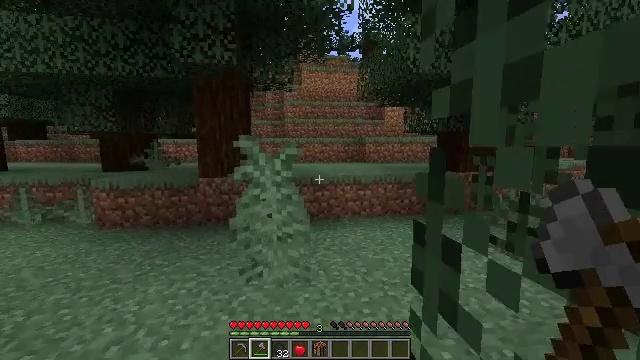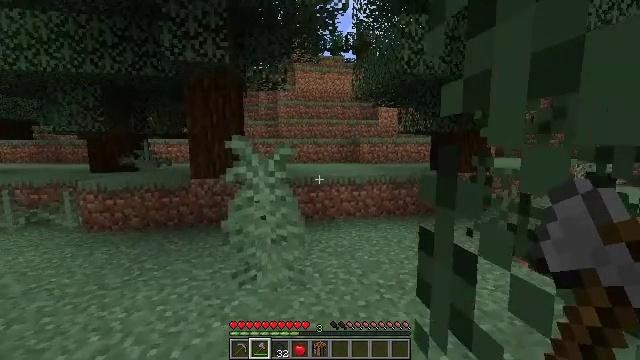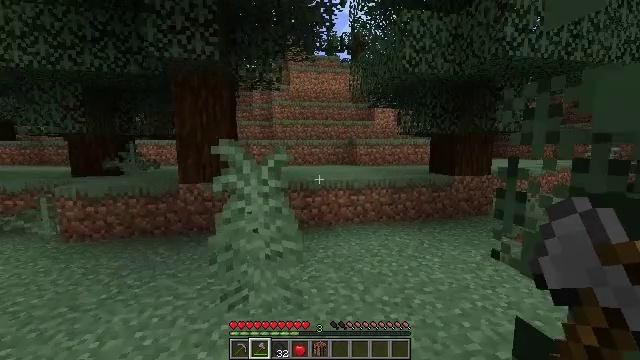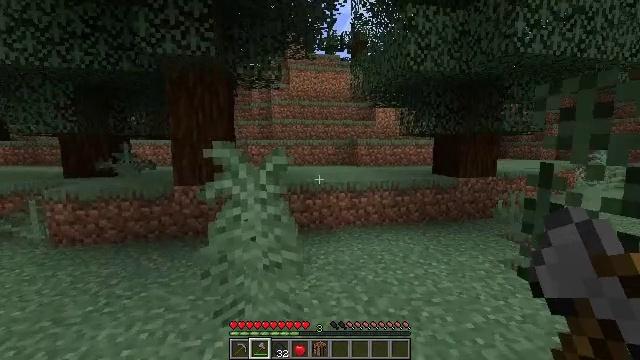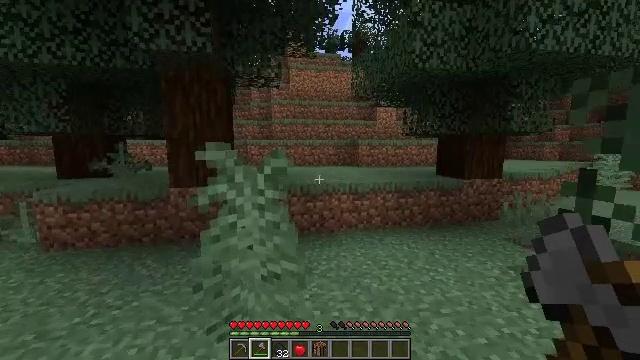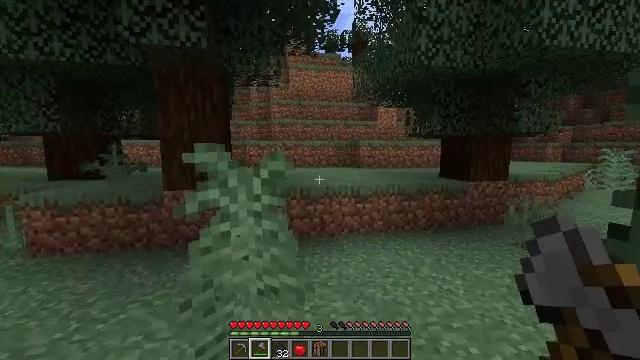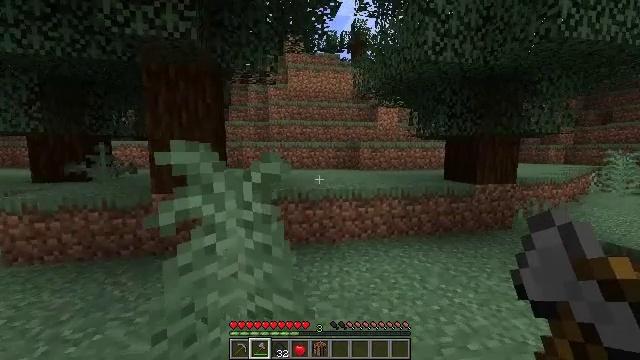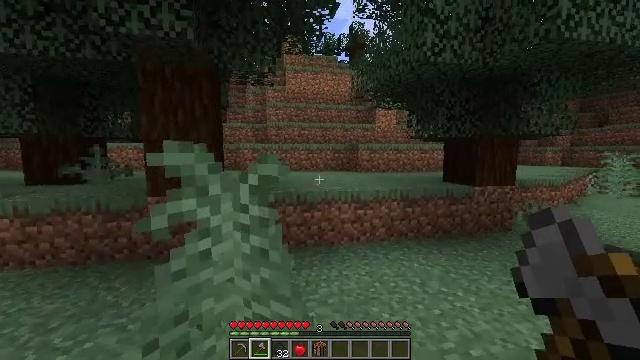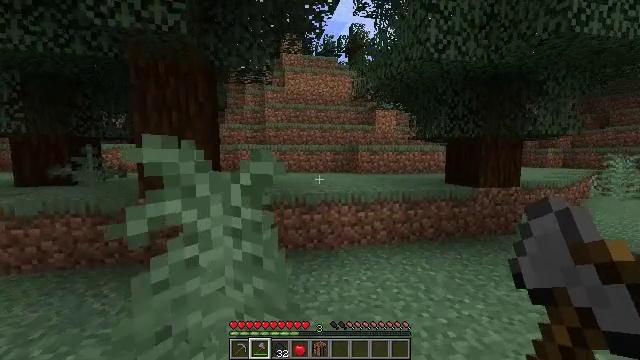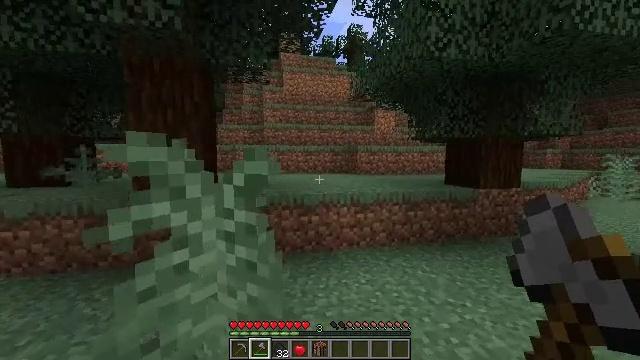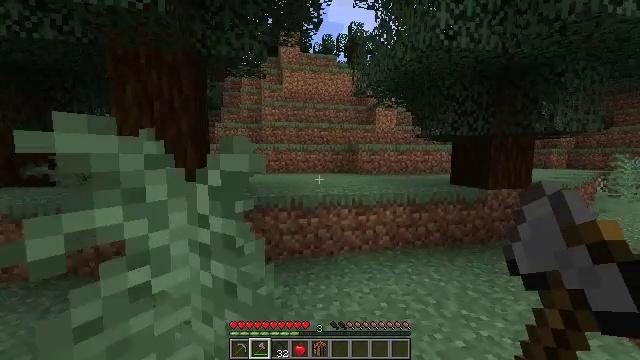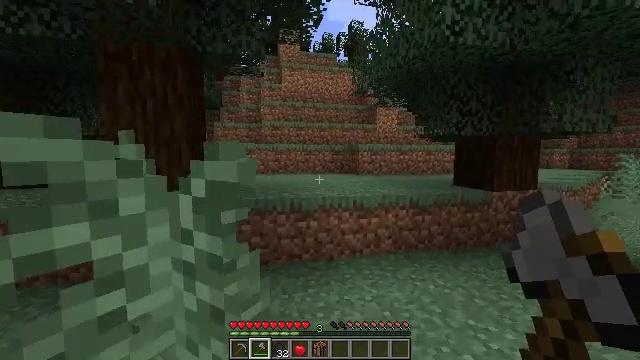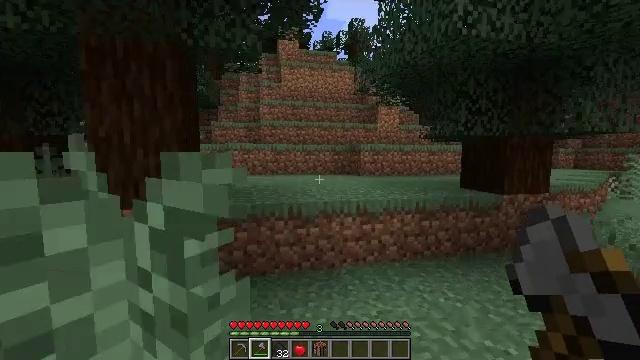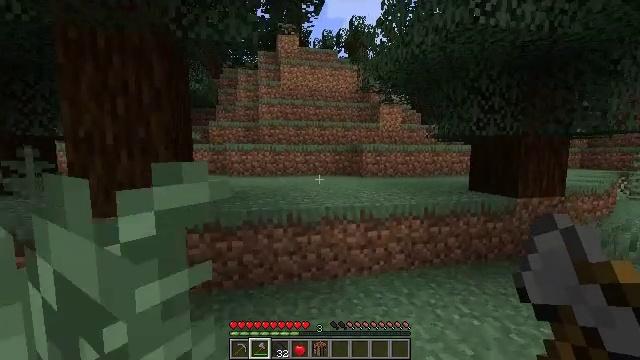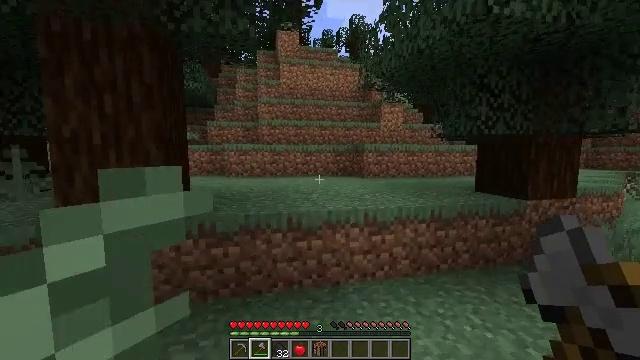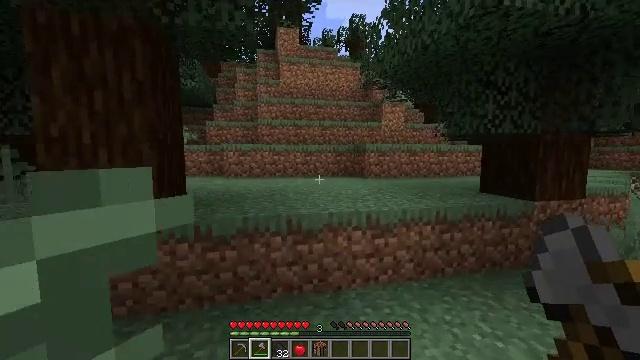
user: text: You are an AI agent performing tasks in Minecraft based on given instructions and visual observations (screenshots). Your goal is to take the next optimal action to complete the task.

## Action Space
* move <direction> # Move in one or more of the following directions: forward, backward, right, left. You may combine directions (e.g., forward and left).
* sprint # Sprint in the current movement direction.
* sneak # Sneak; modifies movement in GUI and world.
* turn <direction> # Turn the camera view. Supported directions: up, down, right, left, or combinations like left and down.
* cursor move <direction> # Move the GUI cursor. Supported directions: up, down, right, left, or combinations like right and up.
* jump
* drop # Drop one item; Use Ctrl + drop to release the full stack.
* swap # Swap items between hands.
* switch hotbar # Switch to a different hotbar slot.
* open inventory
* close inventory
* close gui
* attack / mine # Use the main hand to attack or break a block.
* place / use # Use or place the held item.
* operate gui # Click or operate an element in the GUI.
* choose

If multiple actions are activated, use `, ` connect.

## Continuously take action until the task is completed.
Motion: motion action
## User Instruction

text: Kill aquatic mobs.
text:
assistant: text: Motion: move forward, turn right
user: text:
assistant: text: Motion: move forward, turn right
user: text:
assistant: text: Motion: move forward
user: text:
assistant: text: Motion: move forward
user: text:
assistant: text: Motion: move forward
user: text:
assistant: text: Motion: no_op
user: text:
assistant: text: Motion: no_op
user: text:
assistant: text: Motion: move forward
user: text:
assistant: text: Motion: move forward
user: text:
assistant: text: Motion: move forward
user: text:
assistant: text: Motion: move forward
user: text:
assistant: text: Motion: move forward
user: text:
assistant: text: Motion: move forward
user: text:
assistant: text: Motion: move forward
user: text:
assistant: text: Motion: move forward
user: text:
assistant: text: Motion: move forward
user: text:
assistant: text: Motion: move forward
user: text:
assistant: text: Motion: move forward
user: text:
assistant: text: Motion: move forward
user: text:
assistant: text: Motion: move forward
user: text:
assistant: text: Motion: move forward
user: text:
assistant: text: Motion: move forward
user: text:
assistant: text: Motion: move forward
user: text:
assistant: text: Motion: move forward
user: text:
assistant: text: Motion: move forward
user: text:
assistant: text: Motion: move forward, jump
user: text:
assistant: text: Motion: move forward, jump
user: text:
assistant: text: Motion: move forward, jump
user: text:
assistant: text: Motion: move forward, jump
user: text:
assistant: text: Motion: move forward, turn left, jump